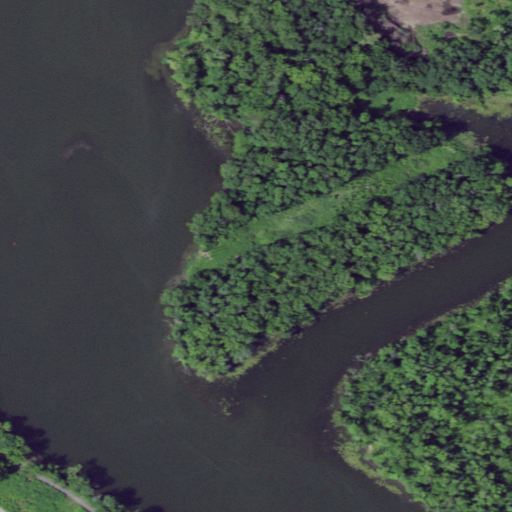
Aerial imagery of island in New York named Fobes Island containing open water, woody wetlands, deciduous forest, herbaceous wetlands, shrub, and low intensity development